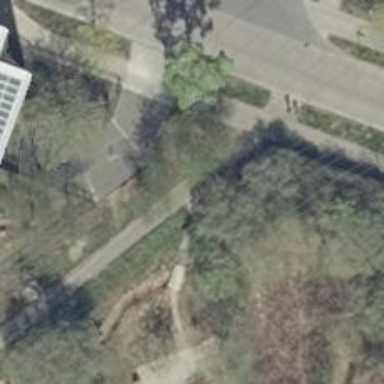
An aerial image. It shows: Footway with concrete surface.